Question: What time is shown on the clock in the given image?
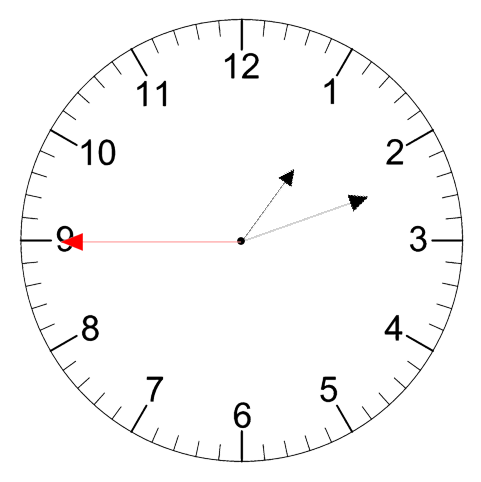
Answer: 01:11:45